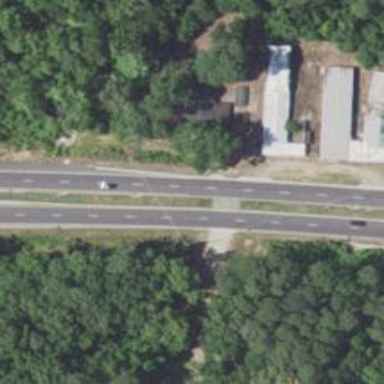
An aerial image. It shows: Trunk highway.